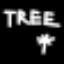
Label: palm tree